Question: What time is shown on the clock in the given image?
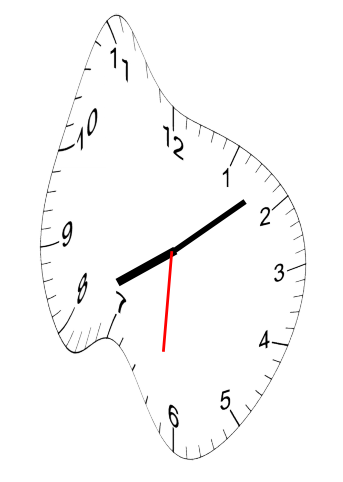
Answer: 08:08:31